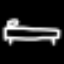
Label: bed